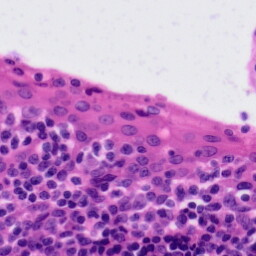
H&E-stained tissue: Tonsil